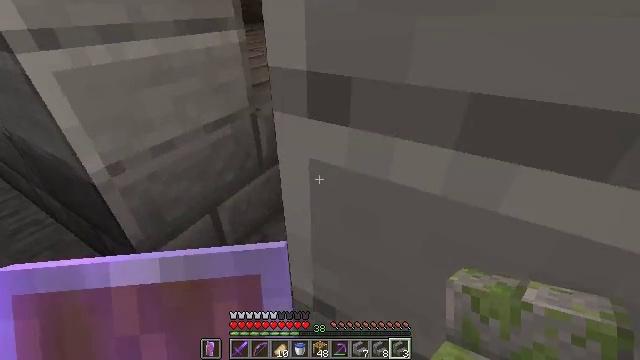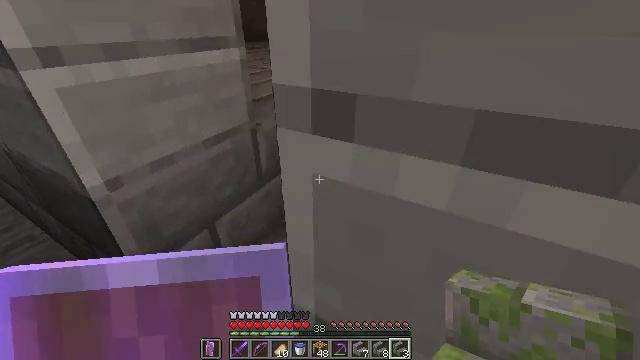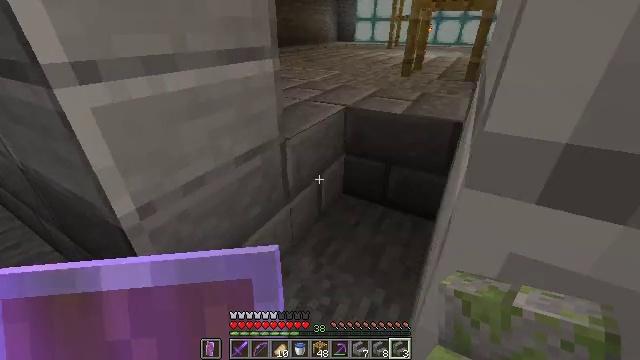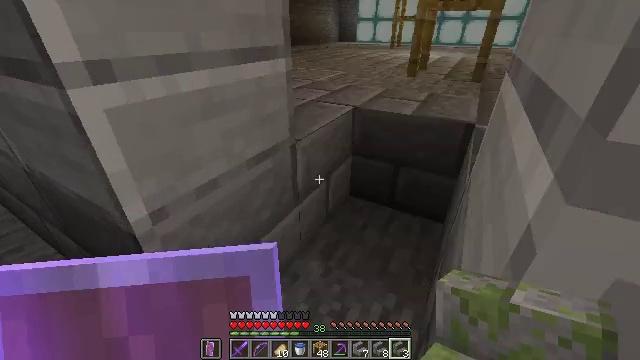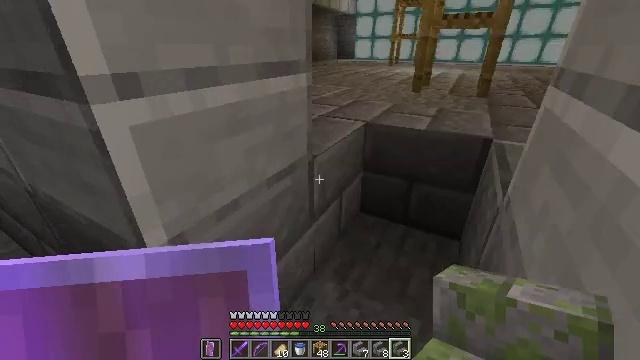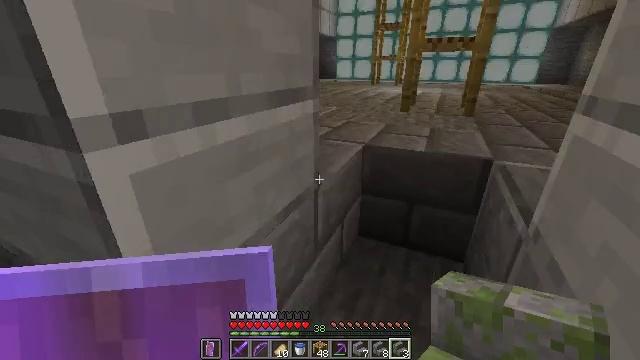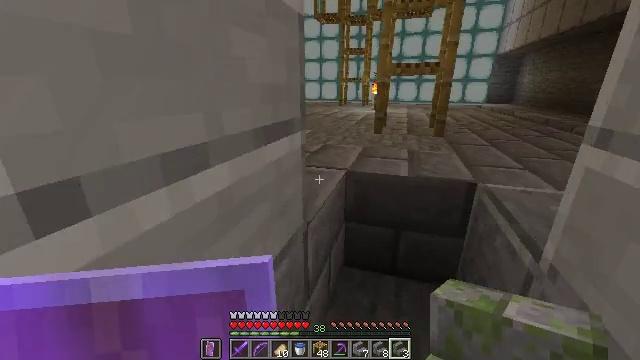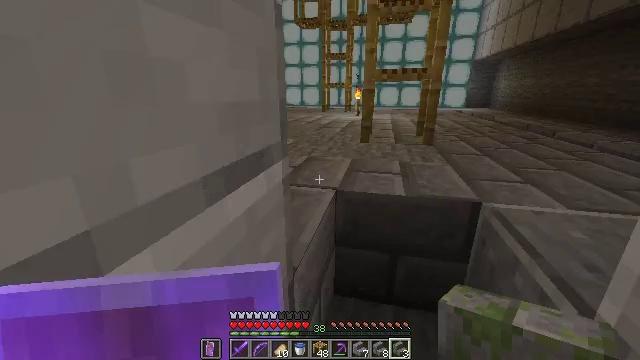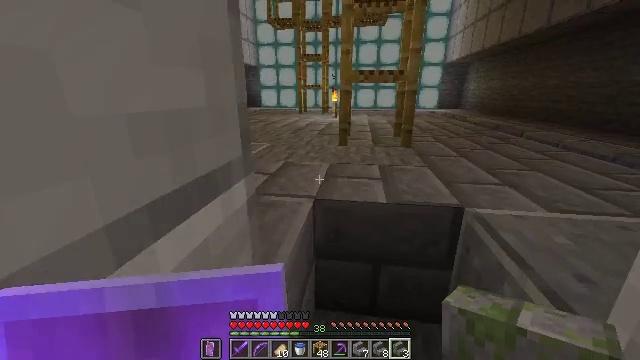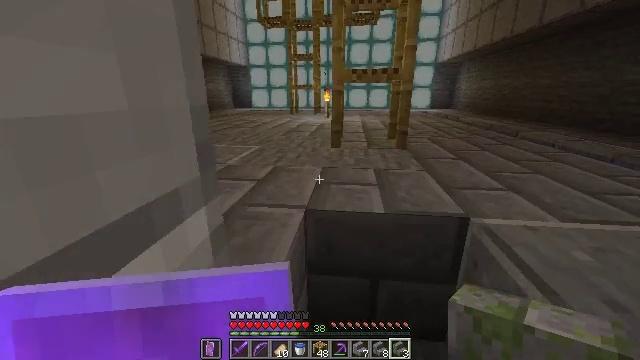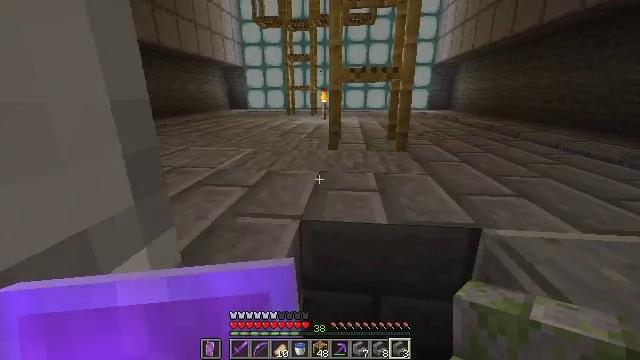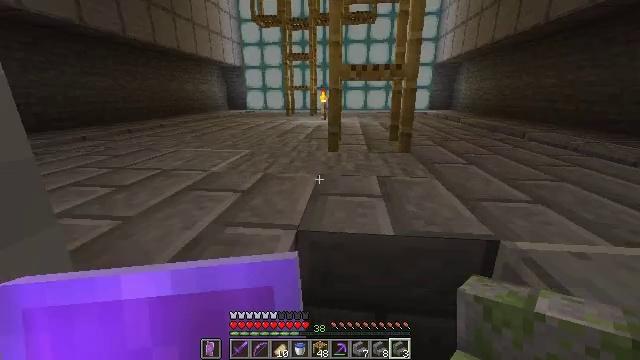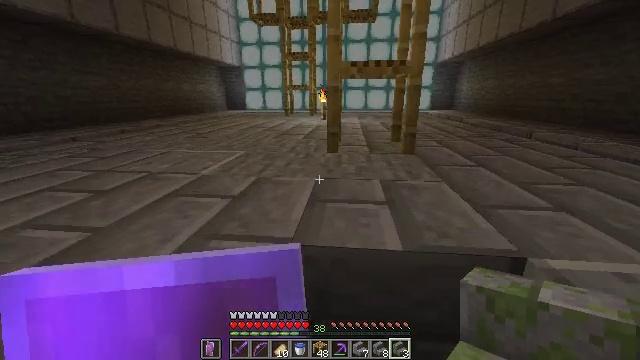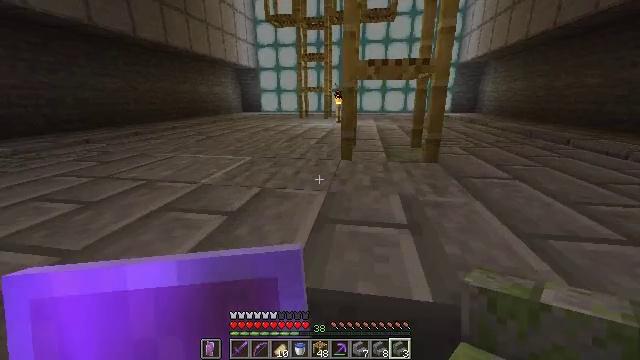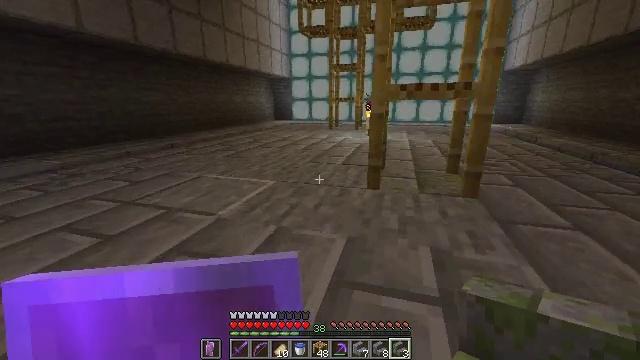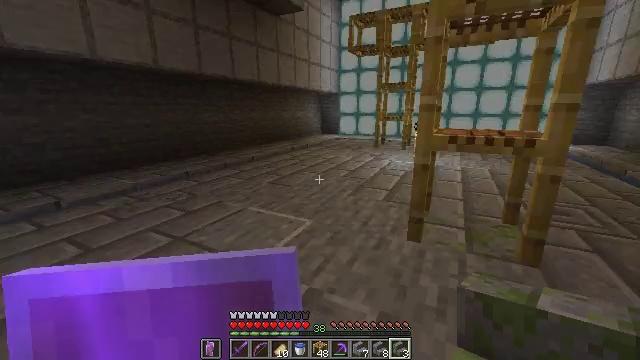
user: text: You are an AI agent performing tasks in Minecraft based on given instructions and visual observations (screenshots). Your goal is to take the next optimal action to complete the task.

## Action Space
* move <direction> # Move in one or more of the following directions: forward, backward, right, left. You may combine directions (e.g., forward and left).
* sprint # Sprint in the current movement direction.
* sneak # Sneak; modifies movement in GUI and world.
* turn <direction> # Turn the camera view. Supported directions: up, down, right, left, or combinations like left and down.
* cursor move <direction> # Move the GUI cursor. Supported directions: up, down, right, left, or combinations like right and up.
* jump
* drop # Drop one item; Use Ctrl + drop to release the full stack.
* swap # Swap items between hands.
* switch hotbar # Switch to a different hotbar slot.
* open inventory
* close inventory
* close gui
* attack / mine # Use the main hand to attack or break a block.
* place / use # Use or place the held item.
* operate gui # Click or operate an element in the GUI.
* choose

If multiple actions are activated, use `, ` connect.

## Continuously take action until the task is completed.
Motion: motion action
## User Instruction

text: Break the andesite wall to collect the blocks.
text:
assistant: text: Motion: move forward and move left, turn up
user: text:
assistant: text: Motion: move forward and move left, turn up
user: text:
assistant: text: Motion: move forward and move left
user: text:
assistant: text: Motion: move forward and move left, turn up
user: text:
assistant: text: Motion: move forward, turn right and up
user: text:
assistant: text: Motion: move forward, turn right and up
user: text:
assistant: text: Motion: move forward, turn right and up
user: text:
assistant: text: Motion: move forward, turn right
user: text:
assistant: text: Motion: move forward, turn right
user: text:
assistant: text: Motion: move forward
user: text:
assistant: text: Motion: move forward
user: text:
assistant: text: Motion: move forward
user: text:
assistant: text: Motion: move forward, turn left
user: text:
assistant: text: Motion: move forward, turn left and up, jump
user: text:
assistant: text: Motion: move forward, turn left and up, jump
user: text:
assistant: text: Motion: move forward, turn left and up, jump
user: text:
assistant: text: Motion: move forward, turn left and up, jump
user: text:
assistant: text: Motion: move forward, turn left and down
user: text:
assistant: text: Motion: move forward
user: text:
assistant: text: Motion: move forward
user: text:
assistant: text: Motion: move forward
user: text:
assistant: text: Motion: move forward
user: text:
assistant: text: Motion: move forward
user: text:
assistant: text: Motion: move forward
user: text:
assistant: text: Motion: move forward
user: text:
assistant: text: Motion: move forward
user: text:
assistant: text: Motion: move forward, turn left
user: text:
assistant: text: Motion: move forward, turn left
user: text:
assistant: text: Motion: move forward
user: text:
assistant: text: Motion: move forward